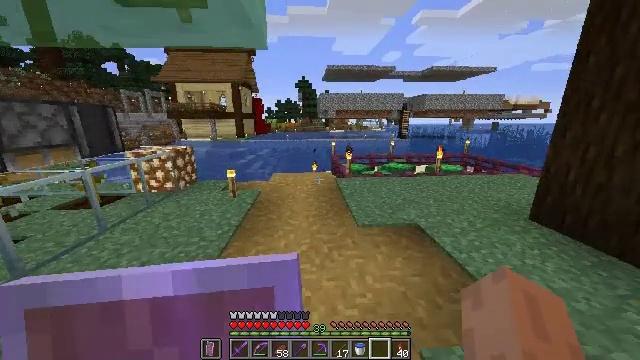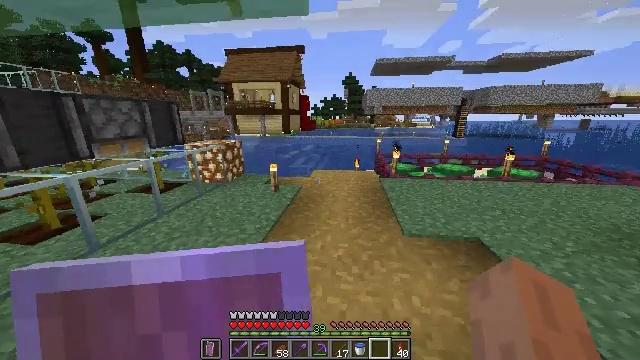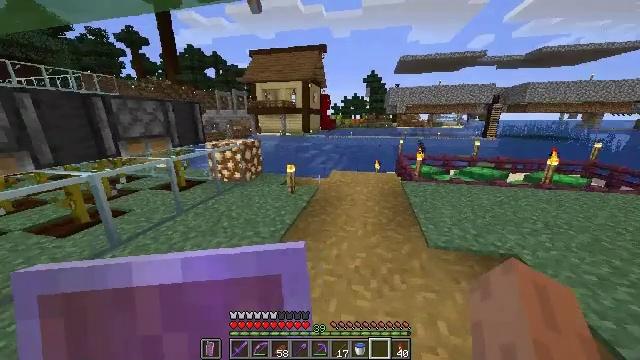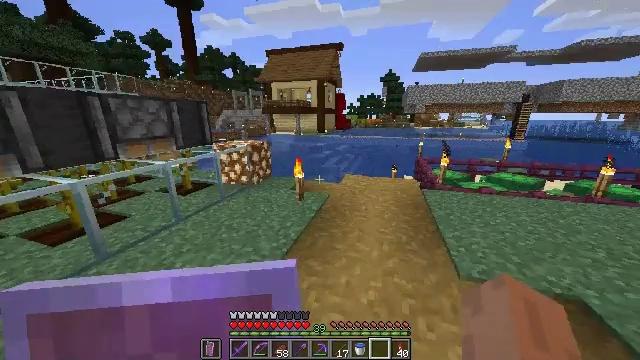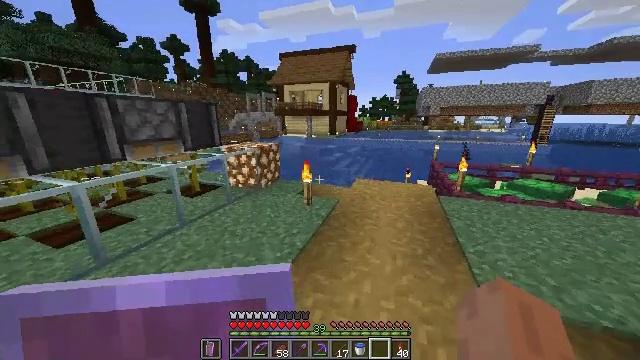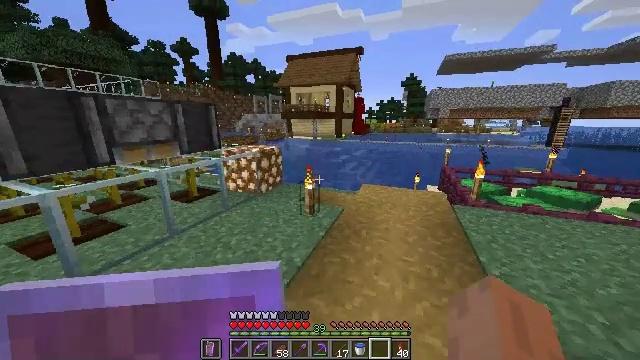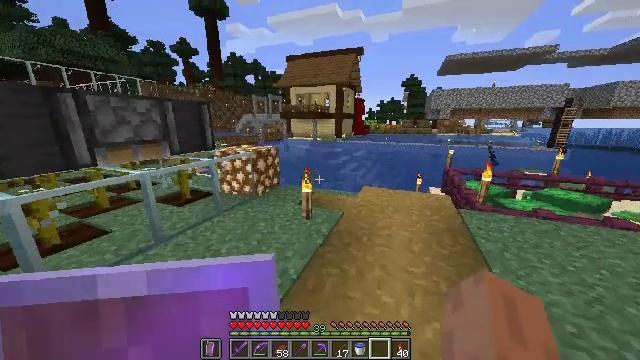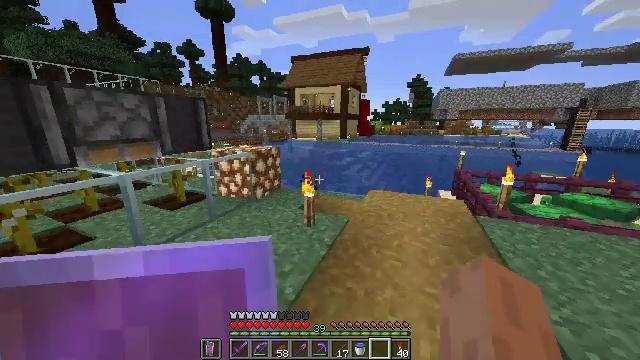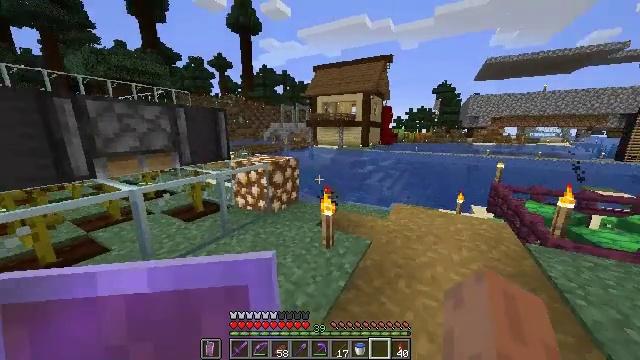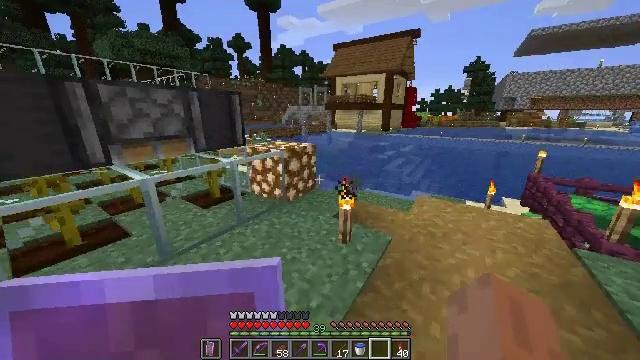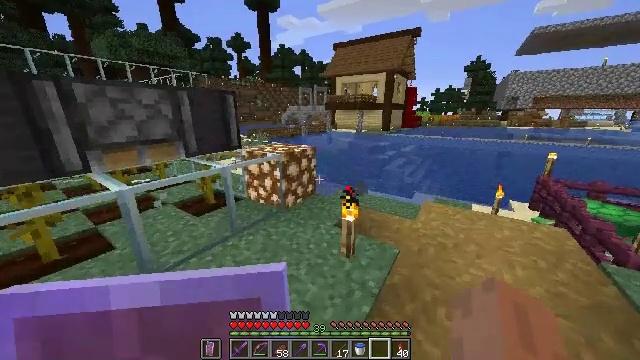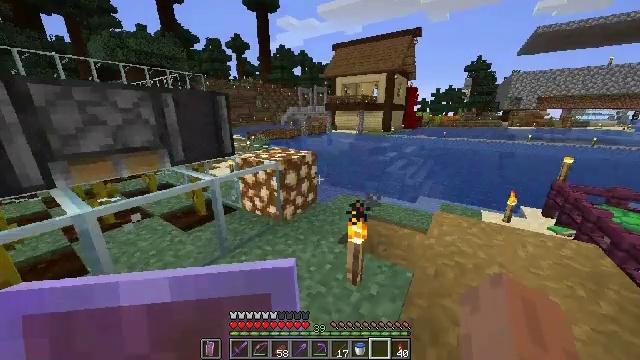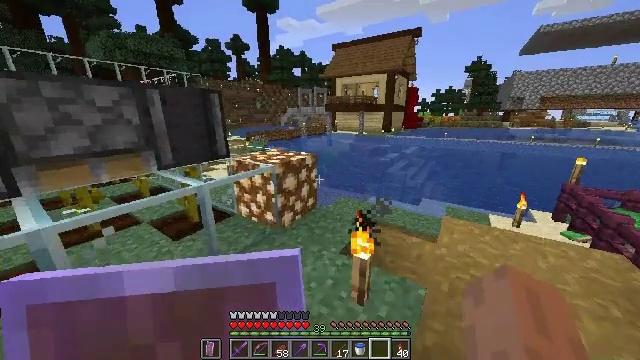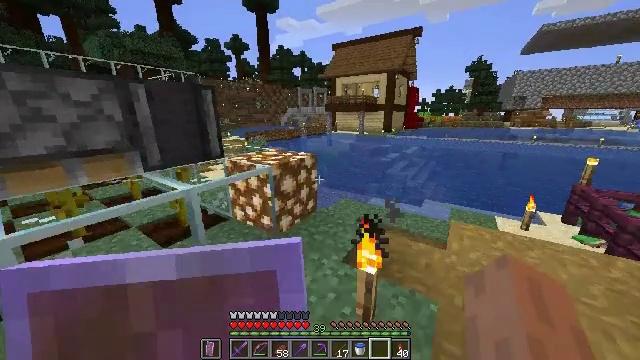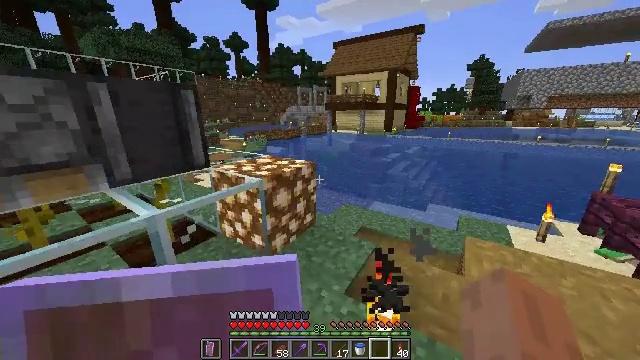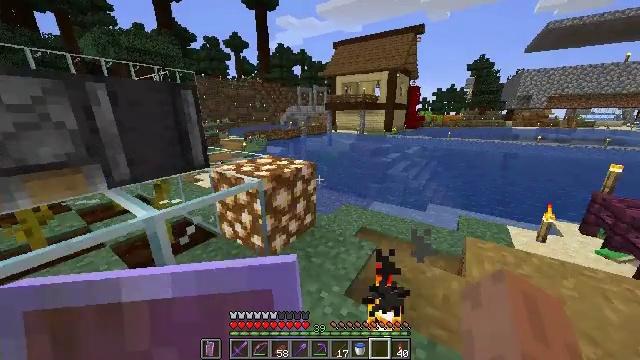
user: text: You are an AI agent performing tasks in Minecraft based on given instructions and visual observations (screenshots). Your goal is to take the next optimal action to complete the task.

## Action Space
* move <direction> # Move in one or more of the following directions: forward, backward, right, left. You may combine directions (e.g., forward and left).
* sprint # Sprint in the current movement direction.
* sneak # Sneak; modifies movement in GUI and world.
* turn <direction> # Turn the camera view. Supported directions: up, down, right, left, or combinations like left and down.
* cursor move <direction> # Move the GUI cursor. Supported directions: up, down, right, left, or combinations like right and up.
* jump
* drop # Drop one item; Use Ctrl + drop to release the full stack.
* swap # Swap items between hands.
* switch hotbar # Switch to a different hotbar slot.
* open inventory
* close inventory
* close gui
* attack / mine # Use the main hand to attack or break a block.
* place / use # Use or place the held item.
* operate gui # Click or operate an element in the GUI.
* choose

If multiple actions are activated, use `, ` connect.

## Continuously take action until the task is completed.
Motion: motion action
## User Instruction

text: craft item cyan carpet
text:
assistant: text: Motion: move forward, sprint, turn left
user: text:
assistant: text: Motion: move forward, sprint, turn left
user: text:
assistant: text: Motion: move forward, sprint, turn left
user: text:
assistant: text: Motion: move forward, sprint, turn left
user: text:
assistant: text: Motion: move forward, sprint, turn left
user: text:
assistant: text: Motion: move forward, sprint
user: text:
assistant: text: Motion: move forward, sprint, turn left
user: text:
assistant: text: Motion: move forward, sprint, turn left and up
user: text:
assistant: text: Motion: move forward, sprint, turn left and down
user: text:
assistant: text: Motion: move forward, sprint
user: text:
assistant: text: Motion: move forward, sprint
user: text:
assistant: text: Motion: move forward, sprint
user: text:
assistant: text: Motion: move forward, sprint
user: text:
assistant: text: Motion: move forward, sprint
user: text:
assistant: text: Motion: move forward, sprint
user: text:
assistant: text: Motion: move forward and move right, sprint
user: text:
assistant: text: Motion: move forward and move right, sprint
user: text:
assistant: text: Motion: move forward and move right, sprint, turn left and up
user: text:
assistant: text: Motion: move forward and move right, sprint, turn left
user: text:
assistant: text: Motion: move forward and move right, sprint, turn left and down
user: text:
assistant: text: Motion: move forward, sprint, turn left and down
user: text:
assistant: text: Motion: move forward, sprint
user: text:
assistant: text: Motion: move forward, sprint
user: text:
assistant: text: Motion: move forward, sprint
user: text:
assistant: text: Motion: move forward, sprint
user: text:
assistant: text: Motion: move forward, sprint
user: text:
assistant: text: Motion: move forward and move right, sprint
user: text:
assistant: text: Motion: move forward and move right, sprint
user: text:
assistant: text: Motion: move forward and move right, sprint
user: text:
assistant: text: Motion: move forward and move right, sprint